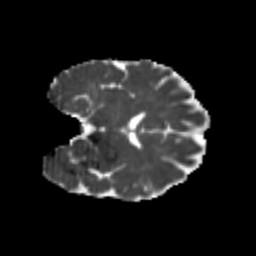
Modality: MD
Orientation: coronal
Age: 21
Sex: female
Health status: healthy
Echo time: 0.074 s